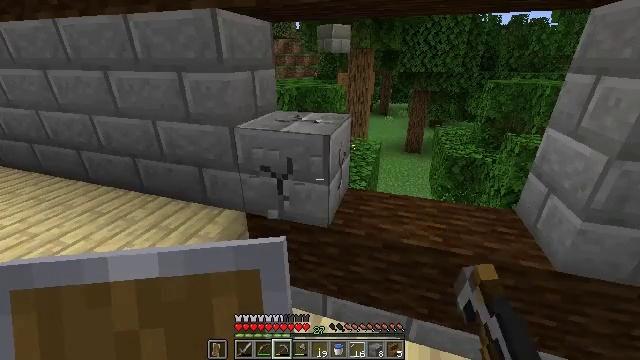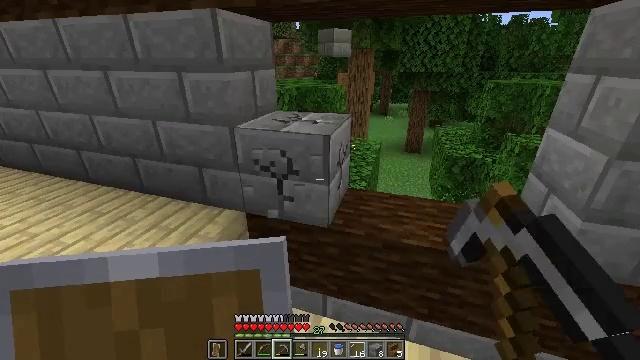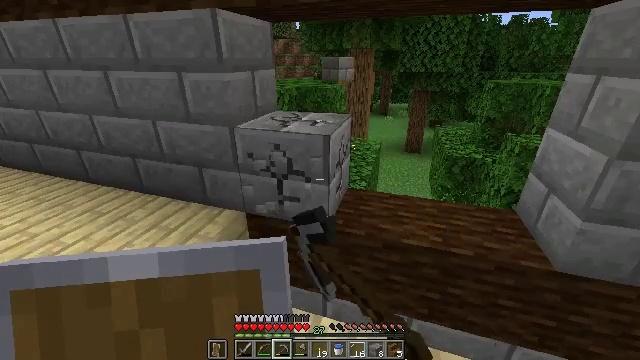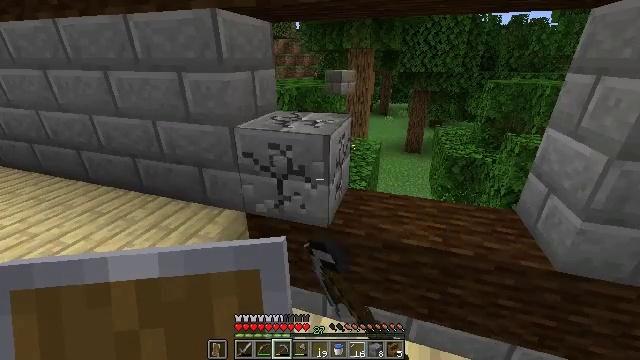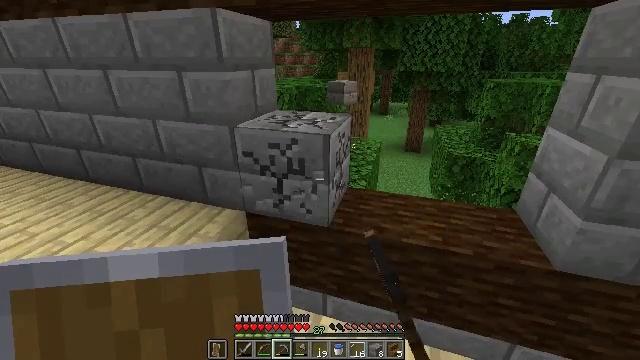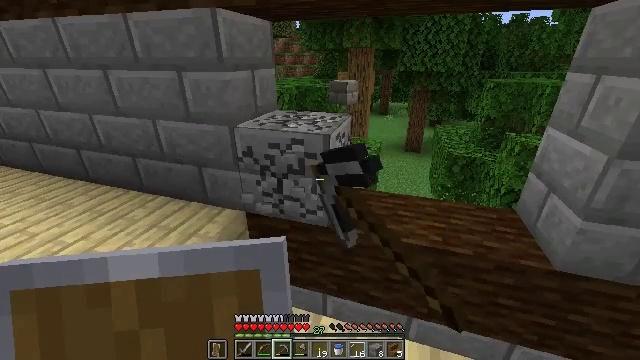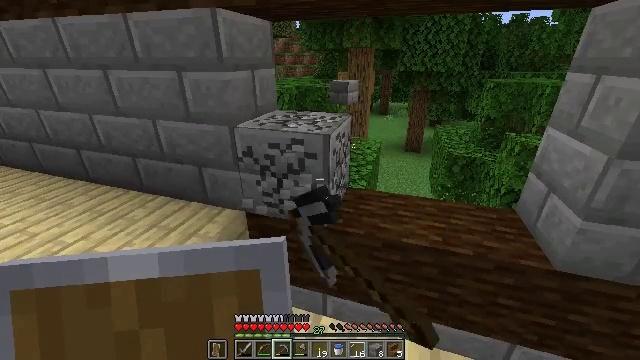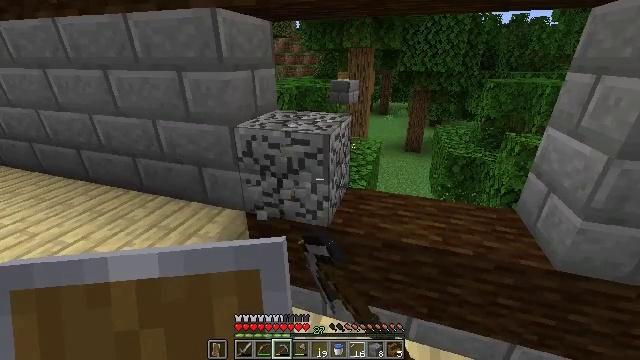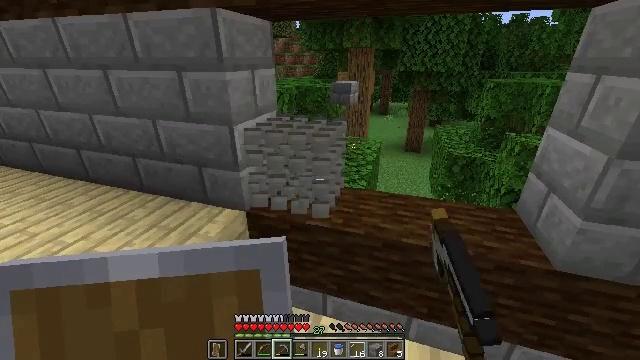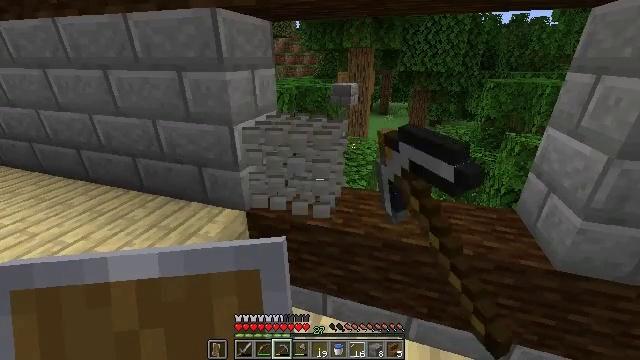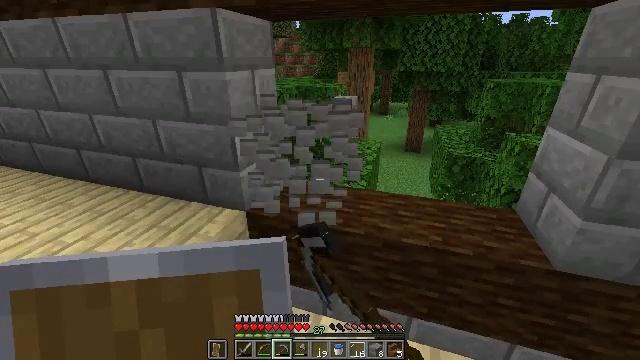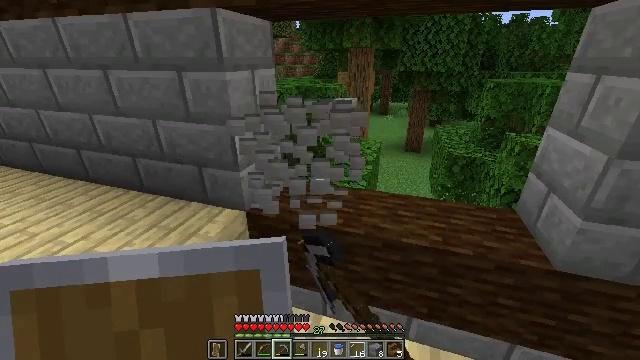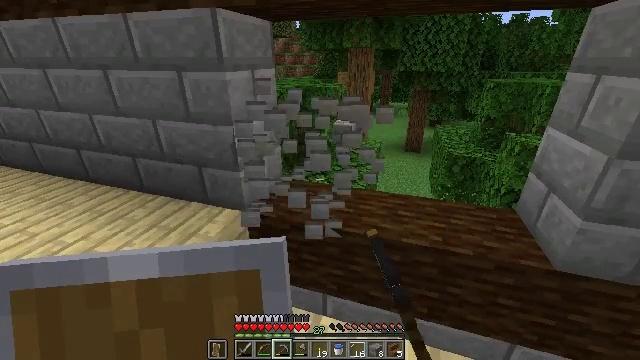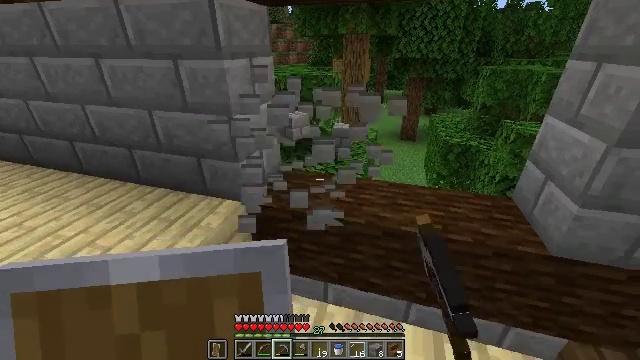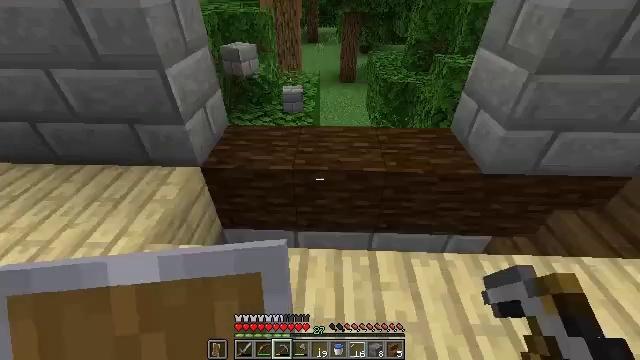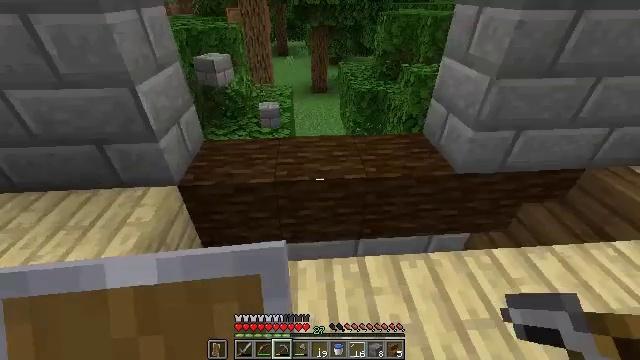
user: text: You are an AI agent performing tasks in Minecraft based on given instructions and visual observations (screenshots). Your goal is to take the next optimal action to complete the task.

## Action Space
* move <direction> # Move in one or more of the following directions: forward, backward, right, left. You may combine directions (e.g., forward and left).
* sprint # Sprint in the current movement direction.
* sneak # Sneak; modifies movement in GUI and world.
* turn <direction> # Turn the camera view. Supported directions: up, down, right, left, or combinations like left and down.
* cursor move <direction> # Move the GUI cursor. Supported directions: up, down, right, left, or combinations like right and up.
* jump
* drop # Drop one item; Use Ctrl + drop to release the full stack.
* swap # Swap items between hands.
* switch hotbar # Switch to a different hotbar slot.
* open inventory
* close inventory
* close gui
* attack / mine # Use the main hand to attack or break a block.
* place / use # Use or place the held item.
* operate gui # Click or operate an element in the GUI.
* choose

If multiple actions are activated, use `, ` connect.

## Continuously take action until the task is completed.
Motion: motion action
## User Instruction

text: Get stone bricks for construction purposes.
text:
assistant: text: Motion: attack / mine
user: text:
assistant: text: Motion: attack / mine
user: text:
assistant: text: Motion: attack / mine
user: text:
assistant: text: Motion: attack / mine
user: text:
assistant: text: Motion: attack / mine
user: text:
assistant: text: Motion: attack / mine
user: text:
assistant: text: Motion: attack / mine
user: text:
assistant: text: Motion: attack / mine
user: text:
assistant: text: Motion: attack / mine
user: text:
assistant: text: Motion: attack / mine
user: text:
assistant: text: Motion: attack / mine
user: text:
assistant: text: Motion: attack / mine
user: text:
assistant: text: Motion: move left, turn right and down
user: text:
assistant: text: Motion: move left, turn right and down
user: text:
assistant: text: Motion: move left, turn right and up
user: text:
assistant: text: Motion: move back and move left, turn right and up
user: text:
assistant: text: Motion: move back and move left, turn right and up
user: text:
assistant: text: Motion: move back and move left, turn right and up
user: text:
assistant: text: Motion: turn right and up
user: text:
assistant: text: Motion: move forward, turn right and up
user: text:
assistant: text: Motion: move forward, turn right
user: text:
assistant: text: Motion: move forward and move right
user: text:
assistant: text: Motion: move forward and move right, turn up
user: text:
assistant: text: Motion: move forward and move right, turn up
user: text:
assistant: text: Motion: move forward and move right
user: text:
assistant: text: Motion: move forward and move right, turn left
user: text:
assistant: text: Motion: move forward and move right, turn left and down
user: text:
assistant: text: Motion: turn left and down
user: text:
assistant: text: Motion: move right, turn left
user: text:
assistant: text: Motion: move right